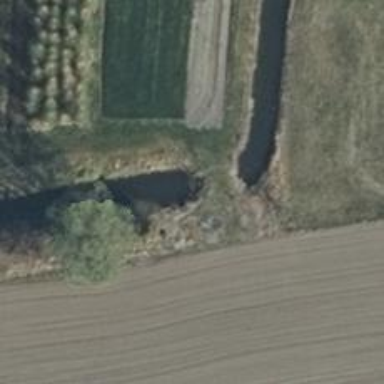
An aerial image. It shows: Culvert tunnel.